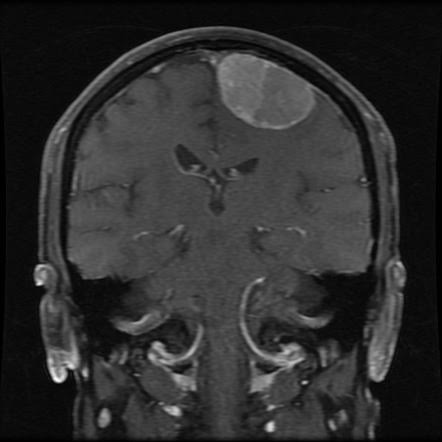
Label: meningioma